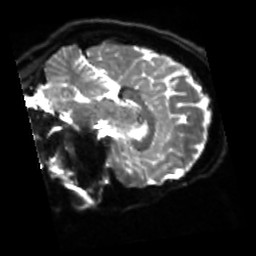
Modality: sbref
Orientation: sagittal
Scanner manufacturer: siemens
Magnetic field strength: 3 T
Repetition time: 4 s
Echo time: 0.0594 s